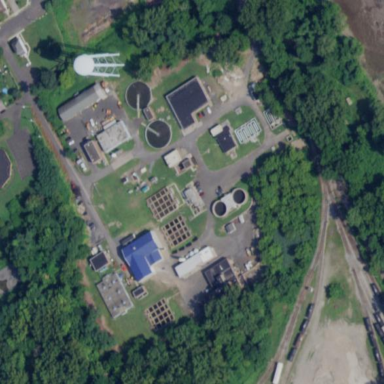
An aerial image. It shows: View of wastewater plant.